Question: Count the number of objects in the diagram.
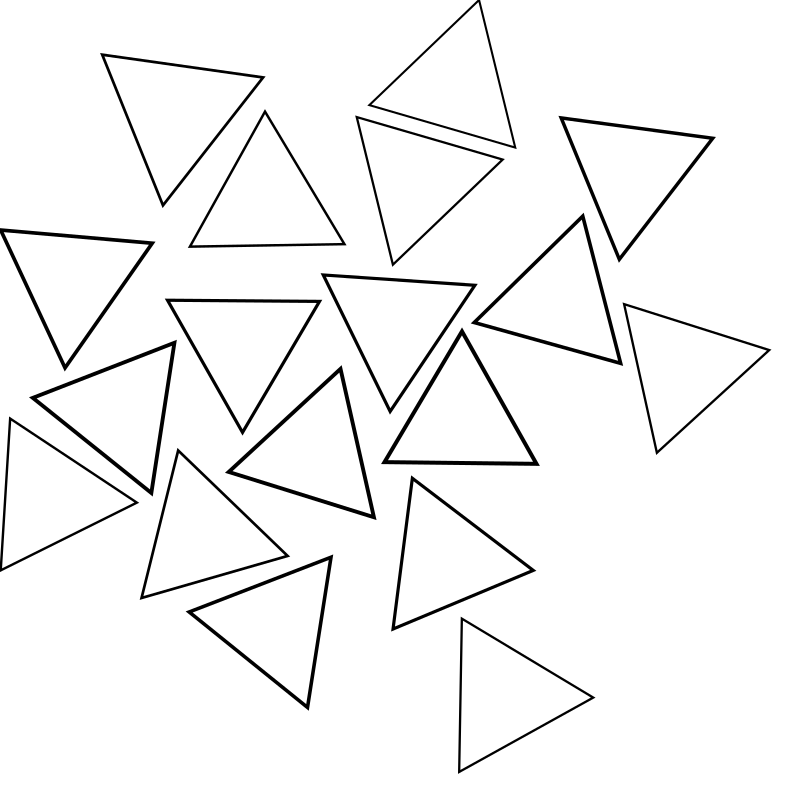
Answer: 18